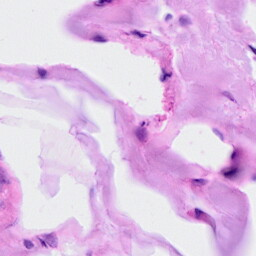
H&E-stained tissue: Breast